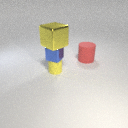
large yellow metal cube above small yellow rubber cylinder